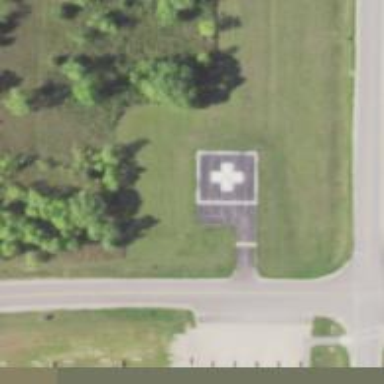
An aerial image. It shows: Image of helipad at airport.